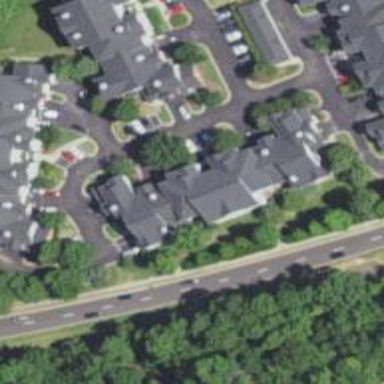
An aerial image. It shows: Residential building.